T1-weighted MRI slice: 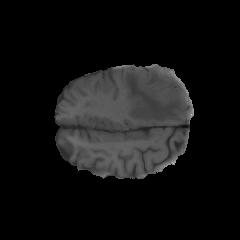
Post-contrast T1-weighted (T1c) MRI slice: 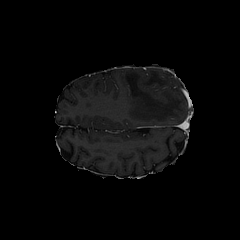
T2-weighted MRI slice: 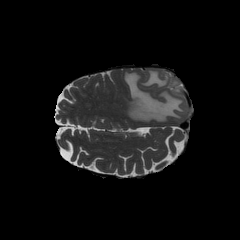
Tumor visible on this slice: yes